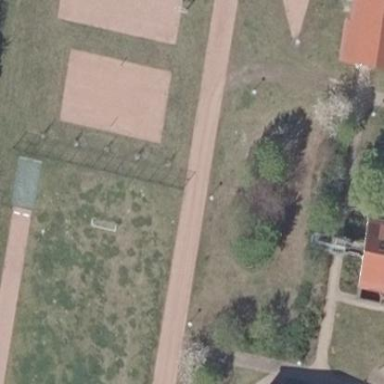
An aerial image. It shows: Clay track for athletics in leisure land area.